Interaction volume radius: 10 \u00c5
Interaction volume height: 40 \u00c5
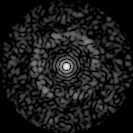
Disorder parameter: 0.8272